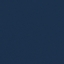
Land use / land cover: SeaLake